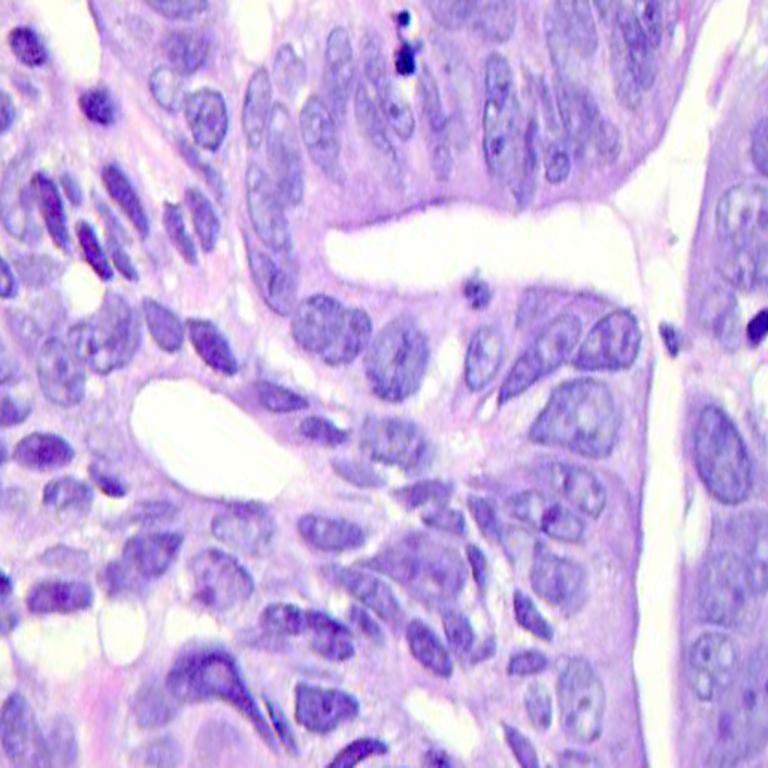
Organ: colon
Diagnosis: adenocarcinomas